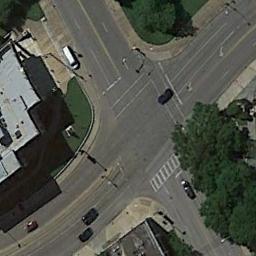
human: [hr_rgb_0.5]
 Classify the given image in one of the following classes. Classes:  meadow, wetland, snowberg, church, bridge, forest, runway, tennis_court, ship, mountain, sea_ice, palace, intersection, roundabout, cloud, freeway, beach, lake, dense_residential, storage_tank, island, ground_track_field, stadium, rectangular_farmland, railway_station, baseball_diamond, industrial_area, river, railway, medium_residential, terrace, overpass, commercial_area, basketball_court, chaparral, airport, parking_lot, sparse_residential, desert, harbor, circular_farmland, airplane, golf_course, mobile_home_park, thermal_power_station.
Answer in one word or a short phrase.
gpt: intersection